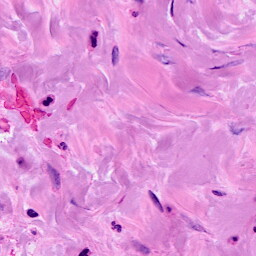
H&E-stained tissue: Breast